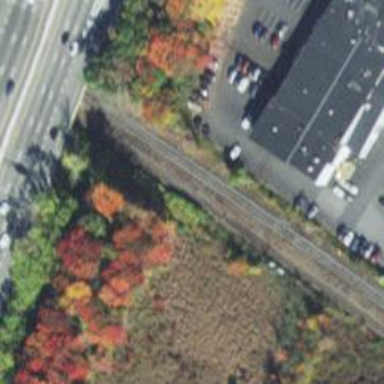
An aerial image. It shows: Railway siding for service.